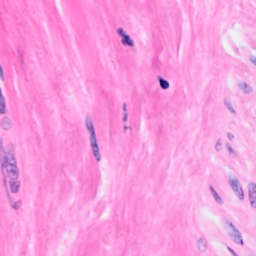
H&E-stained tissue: Breast